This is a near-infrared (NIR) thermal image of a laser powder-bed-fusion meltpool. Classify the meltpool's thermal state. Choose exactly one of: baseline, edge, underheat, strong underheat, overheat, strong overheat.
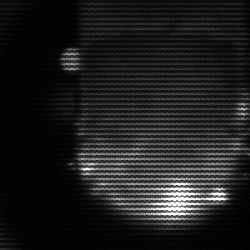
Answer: baseline